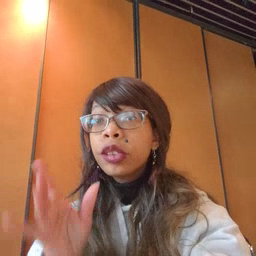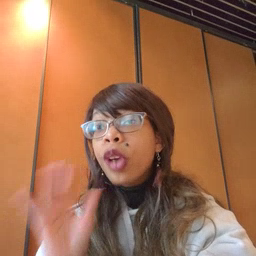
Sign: talk